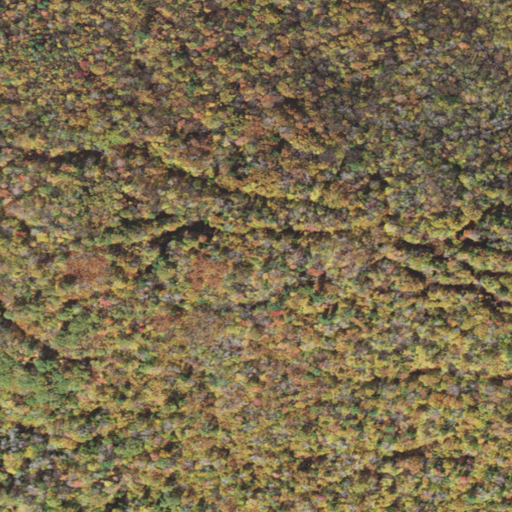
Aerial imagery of mountain in New Hampshire named Tolman Hill containing deciduous forest, mixed forest, and shrub